Current action and preconditions to check: path_clear

Your task: For each precondition in the list above, predict whether it will hold at this action.

Consider the current scene as observed from the mobile robot's camera, and analyze the predicted future states of all dynamic agents (e.g., people, animals, vehicles, or any moving entities) within the NEXT SECOND.

IMPORTANT: Only answer "very likely" if you are absolutely certain—based on strong, clear evidence—that a dynamic agent will violate the precondition in the predicted future state. Do NOT answer "very likely" for unlikely, ambiguous, or low-probability risks.

Ask yourself for each precondition: Is there a high probability, with clear and convincing evidence, that the predicted future states of any dynamic agent will interfere with the predicted future state of the currently executing action within the NEXT SECOND, causing that precondition to fail?

Assess the risk level based on these predictions. Use "likely" or "very likely" if motions create a clear risk of interference.

Use "neutral" or "improbable" if agents are nearby but their predicted paths are clearly diverging or non-conflicting.

Failure Risk Categories: "very improbable", "improbable", "neutral", "likely", "very likely"

Answer Format: Output ONLY the probability_of_failure value from these categories: "very improbable", "improbable", "neutral", "likely", "very likely"

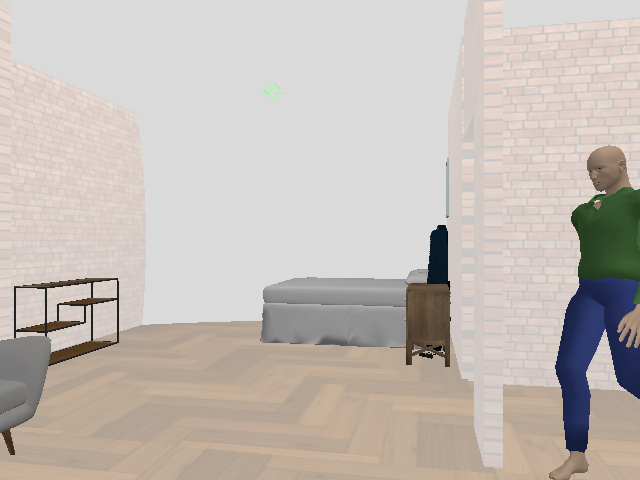

Answer: neutral